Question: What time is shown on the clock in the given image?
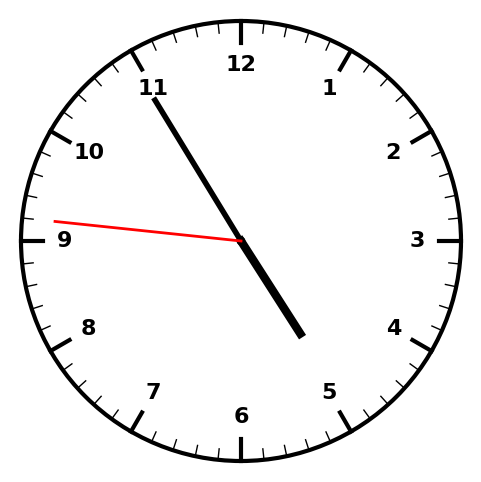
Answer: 04:54:46